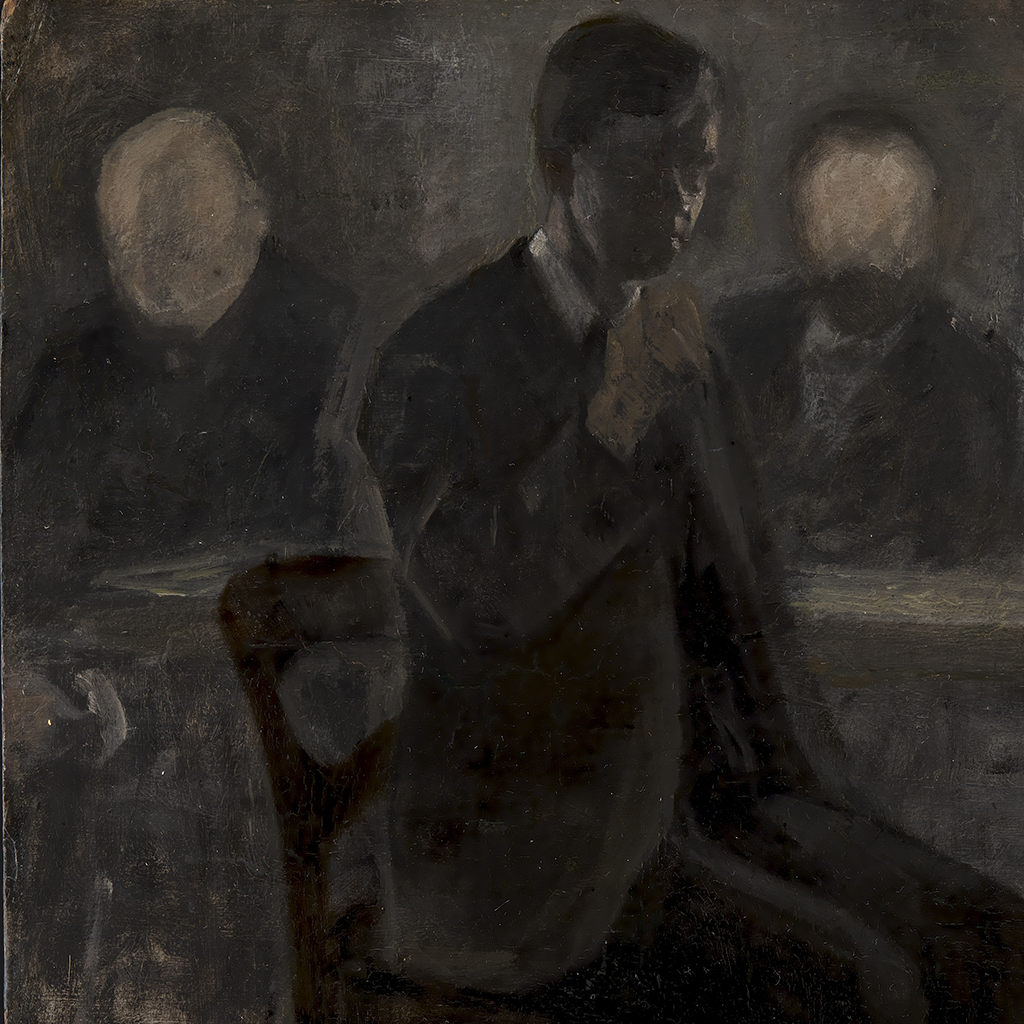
portrait painting, medium, dark chiaroscuro, young man in dark clothing seated a hand raised to the mouth, two face less figures in background, dark atmospheric background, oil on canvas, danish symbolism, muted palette